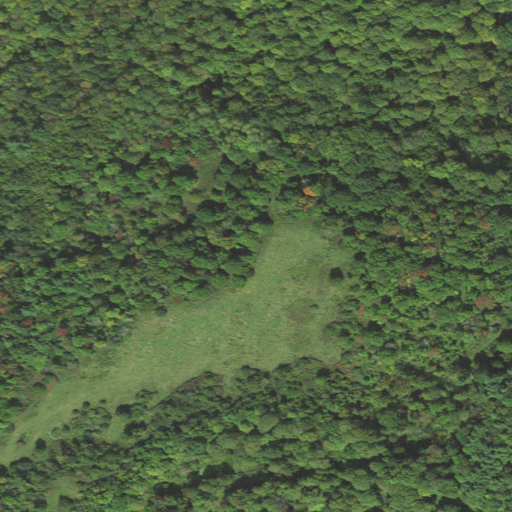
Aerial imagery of mountain in Vermont named Wilcox Hill containing deciduous forest, pasture, mixed forest, and grassland